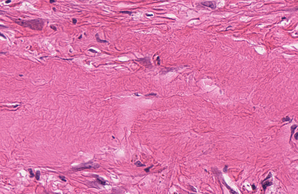
Tumor epithelial tissue: no
Tumor-associated stroma tissue: yes
Normal tissue: no